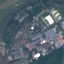
Label: Industrial